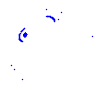
Particle: kaon